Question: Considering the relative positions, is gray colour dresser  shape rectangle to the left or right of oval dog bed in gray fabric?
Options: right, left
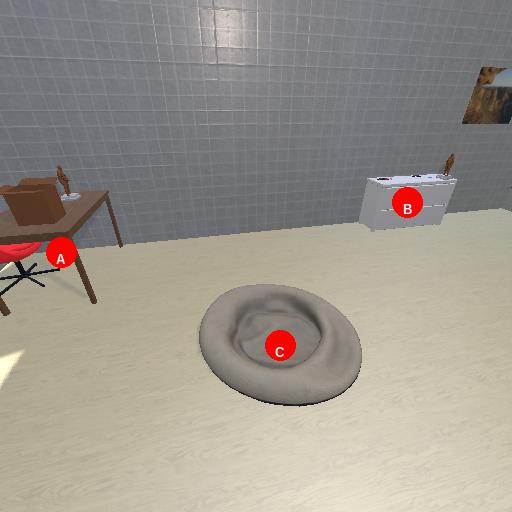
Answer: right